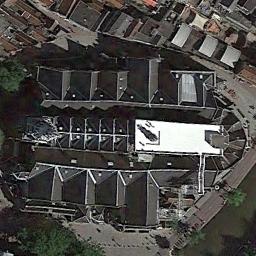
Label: church